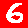
Digit: 6